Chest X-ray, AP view. Patient: 42 years old, sex F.
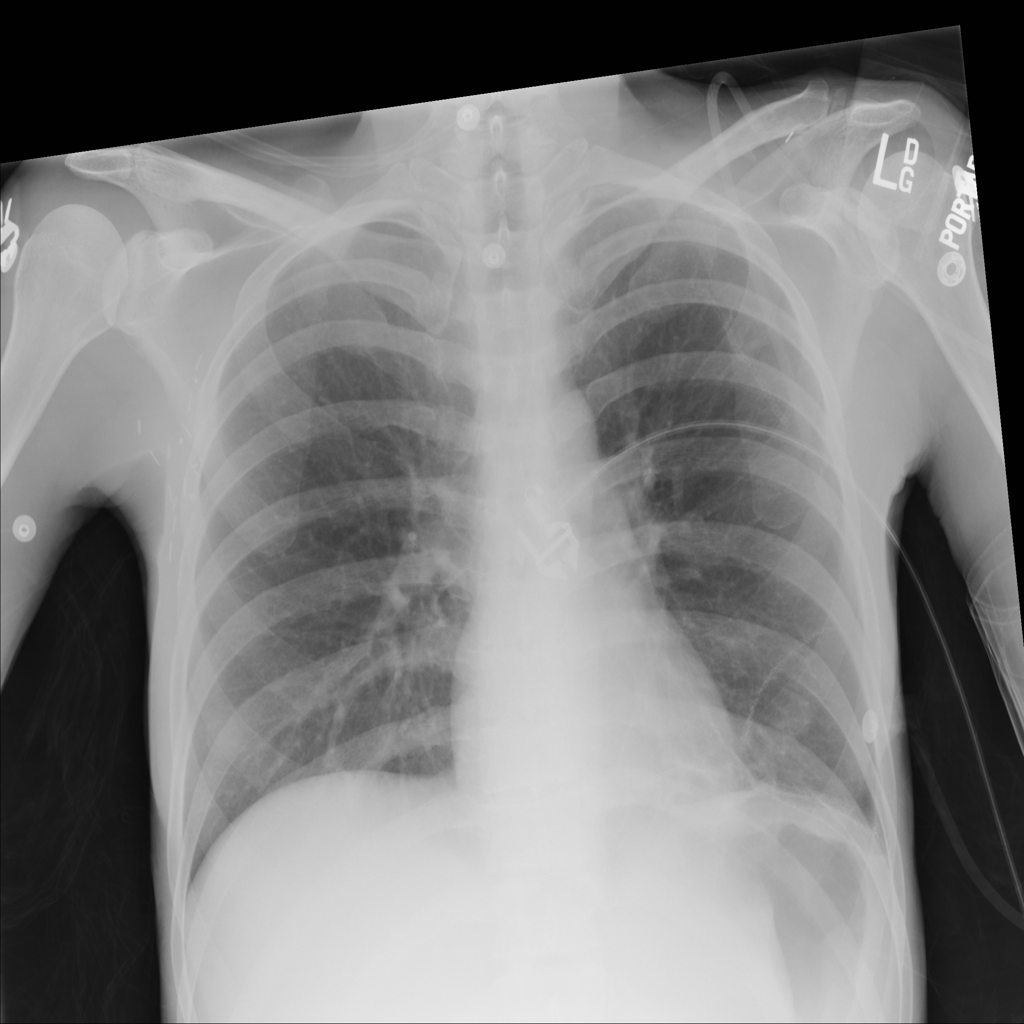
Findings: No Finding